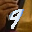
Label: 9